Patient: sex M, age 47
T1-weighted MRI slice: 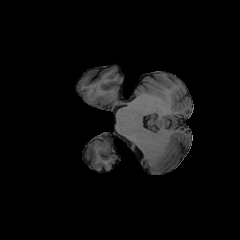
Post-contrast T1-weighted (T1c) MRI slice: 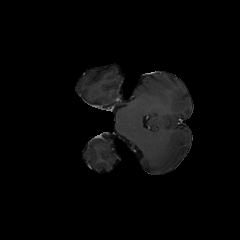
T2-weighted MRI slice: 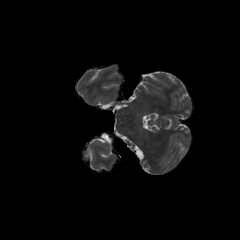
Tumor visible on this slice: no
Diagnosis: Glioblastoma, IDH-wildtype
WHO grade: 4